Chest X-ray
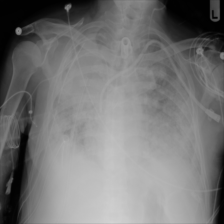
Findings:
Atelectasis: negative
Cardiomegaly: negative
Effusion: negative
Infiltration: negative
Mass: negative
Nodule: negative
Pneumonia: negative
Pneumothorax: negative
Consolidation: negative
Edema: negative
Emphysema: negative
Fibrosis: negative
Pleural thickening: negative
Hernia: negative